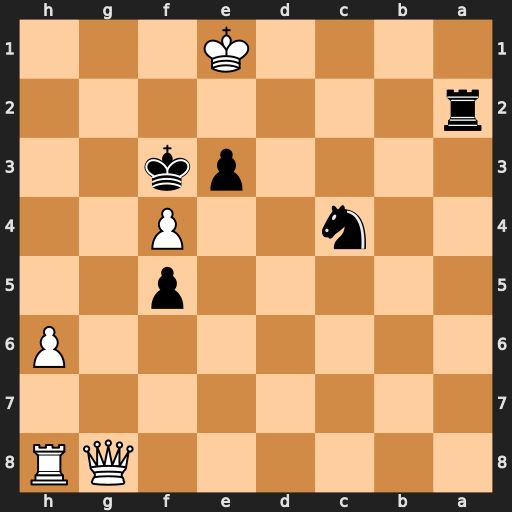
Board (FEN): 6QR/8/7P/5p2/2n2P2/4pk2/r7/4K3
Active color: b
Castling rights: -
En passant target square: -
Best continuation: Ra1#